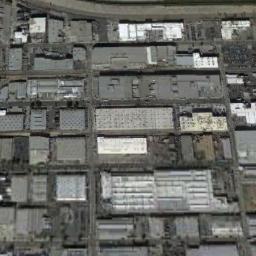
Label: industrial_area